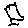
Label: bird